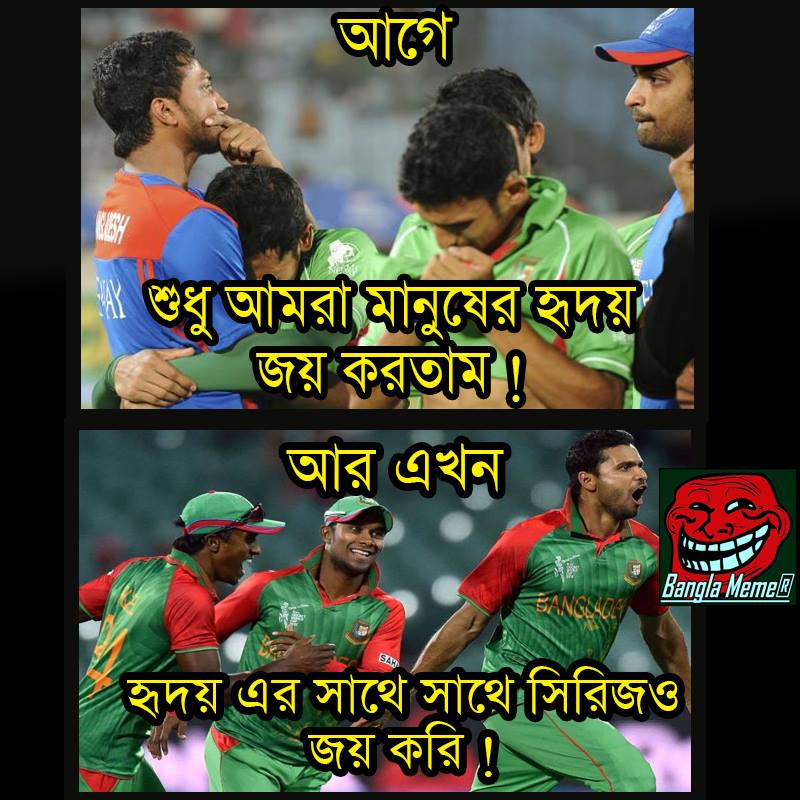
Caption: আগে     শুধু আমরা মানুষের হৃদয় জয় করতাম !    আর এখন     হৃদয় এর সাথে সাথে সিরিজও জয় করি !
Label: non-hate